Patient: sex F, age 68
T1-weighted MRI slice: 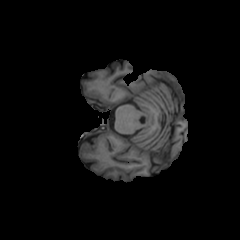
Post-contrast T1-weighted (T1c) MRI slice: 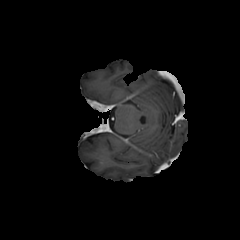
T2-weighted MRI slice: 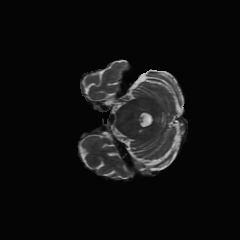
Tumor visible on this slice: no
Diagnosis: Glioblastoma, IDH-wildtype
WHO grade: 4